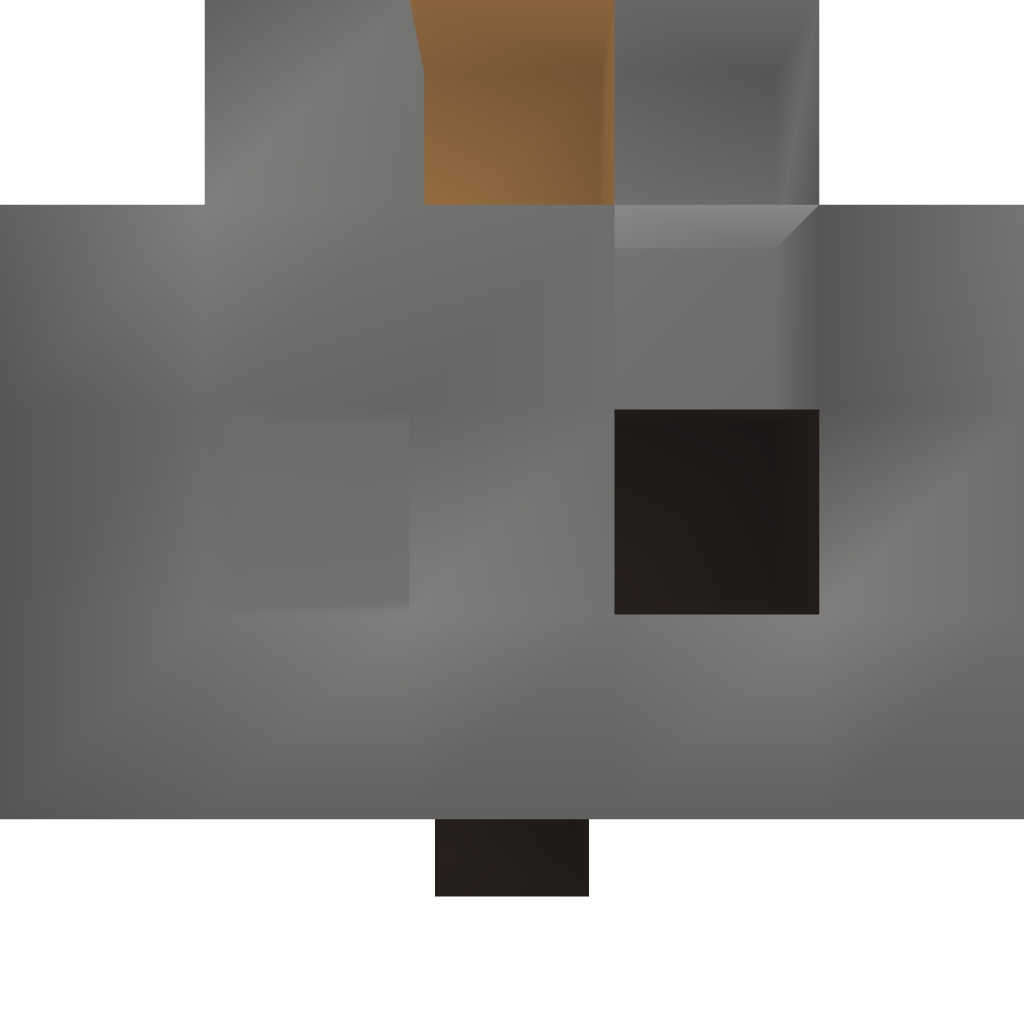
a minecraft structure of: Betting Machine